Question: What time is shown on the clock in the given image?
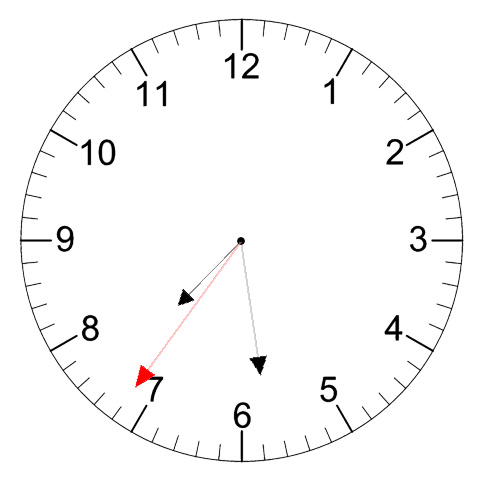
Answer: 07:28:36